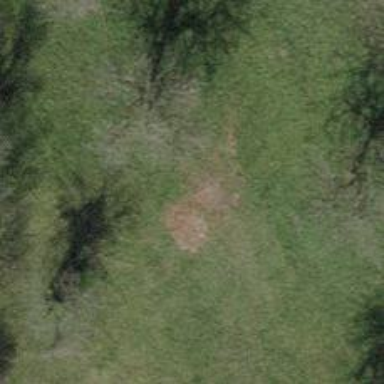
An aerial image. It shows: Single tag "natural: tree."